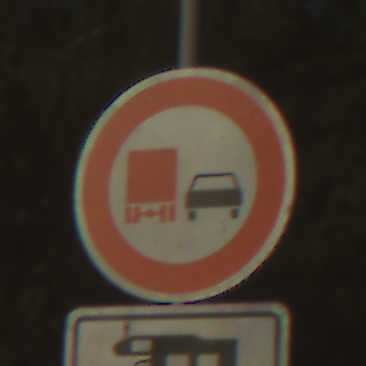
Verkehrszeichen: UeberholverbotKraftfahrzeuge
Zusatzzeichen unten: MehrspurigeFahrzeugeFrei10
Umgebung: Outdoor, Nature
Tageszeit: Midday
Wetter: Clear
Licht: Natural
Jahreszeit: Summer
Kontrast: HighContrast